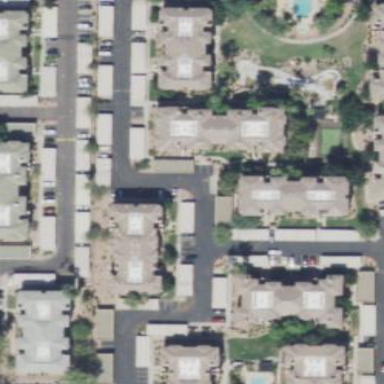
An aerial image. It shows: Condominium within residential area.